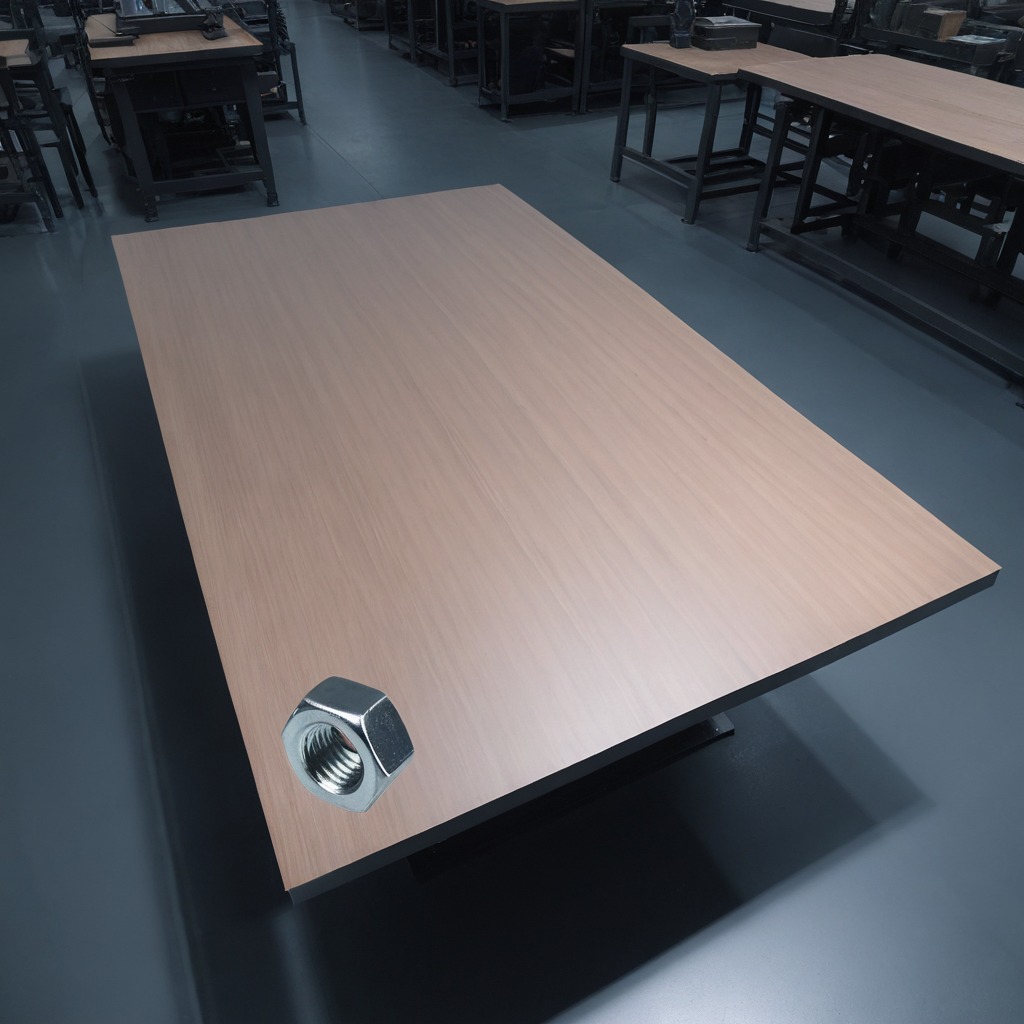
A metal nut lies on the tabletop in the evening.